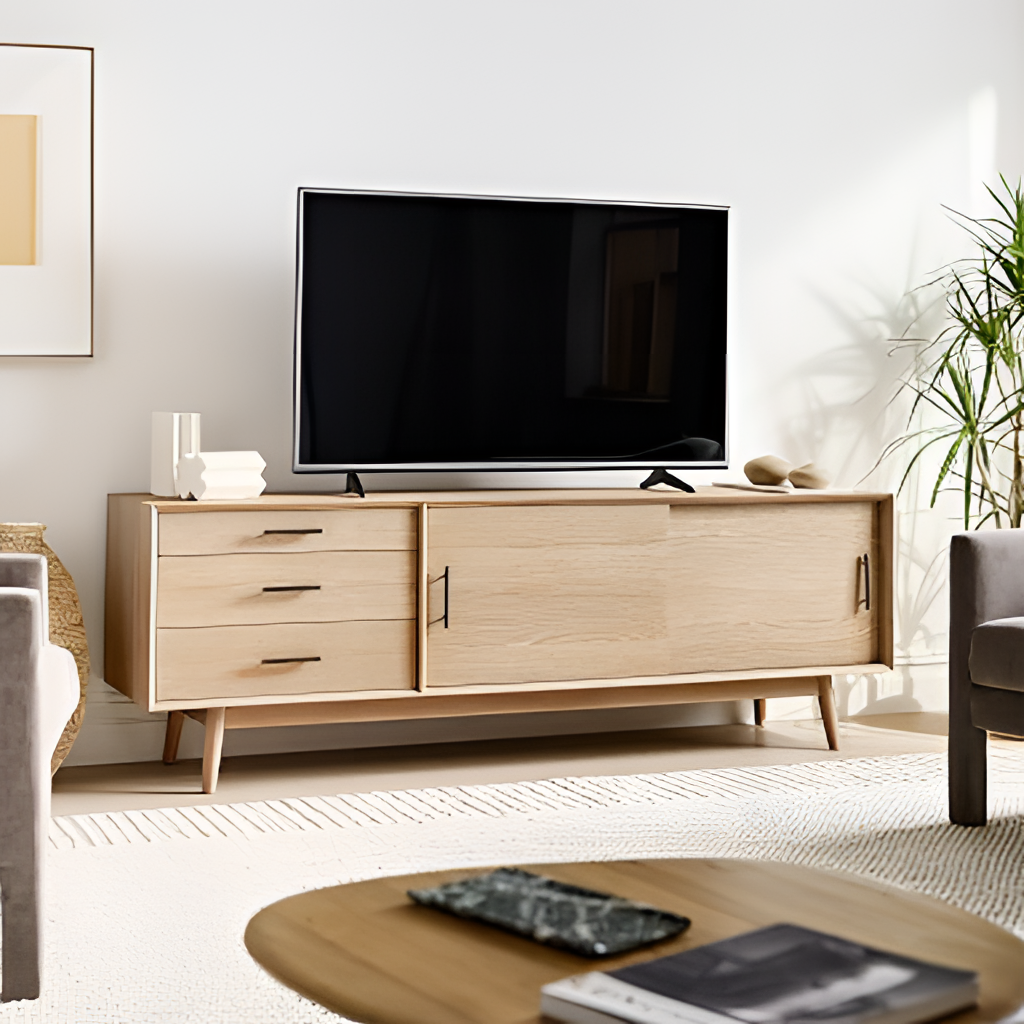
wood TV stand, living room, white paint wallpaper, with solid pattern, carpet flooring, with large loop pattern, modern